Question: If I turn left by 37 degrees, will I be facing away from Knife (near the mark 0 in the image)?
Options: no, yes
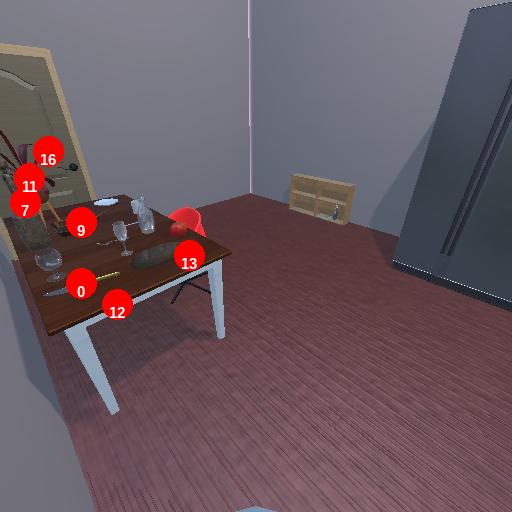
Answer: no